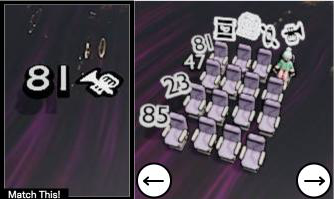
Task: seats
Answer: yes